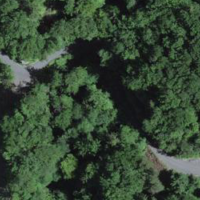
EUNIS habitat code: 41
Species observed at this site:
Euplagia quadripunctaria